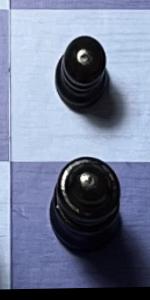
Label: Queen_Black